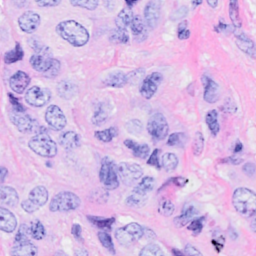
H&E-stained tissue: Breast